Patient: sex M, age 69
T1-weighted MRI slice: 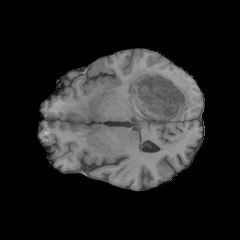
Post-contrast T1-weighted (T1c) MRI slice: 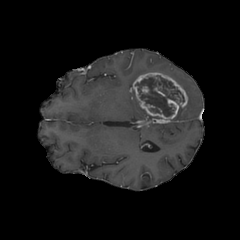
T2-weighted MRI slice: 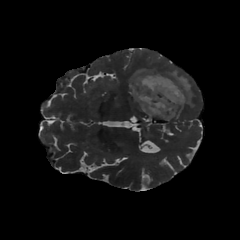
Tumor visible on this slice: yes
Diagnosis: Glioblastoma, IDH-wildtype
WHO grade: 4